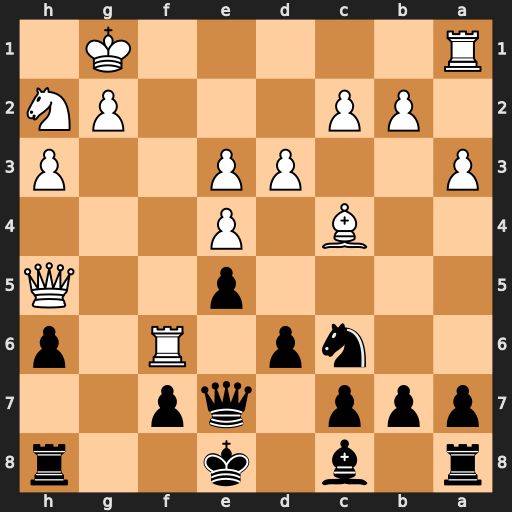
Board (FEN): r1b1k2r/ppp1qp2/2np1R1p/4p2Q/2B1P3/P2PP2P/1PP3PN/R5K1
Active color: b
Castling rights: kq
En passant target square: -
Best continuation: Qxf6 Rf1 Qg5